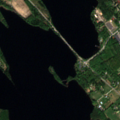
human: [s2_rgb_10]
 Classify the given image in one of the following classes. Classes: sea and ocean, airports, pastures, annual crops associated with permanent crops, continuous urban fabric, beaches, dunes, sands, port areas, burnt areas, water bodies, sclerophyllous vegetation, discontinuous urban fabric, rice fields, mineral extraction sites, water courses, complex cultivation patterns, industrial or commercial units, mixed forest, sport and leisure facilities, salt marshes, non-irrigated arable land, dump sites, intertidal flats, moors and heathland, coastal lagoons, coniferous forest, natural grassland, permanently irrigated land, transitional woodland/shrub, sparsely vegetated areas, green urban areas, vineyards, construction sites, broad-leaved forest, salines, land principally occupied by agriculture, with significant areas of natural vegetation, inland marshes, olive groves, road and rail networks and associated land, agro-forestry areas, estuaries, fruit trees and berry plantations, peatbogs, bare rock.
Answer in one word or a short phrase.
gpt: discontinuous urban fabric, land principally occupied by agriculture, with significant areas of natural vegetation, coniferous forest, mixed forest, water bodies